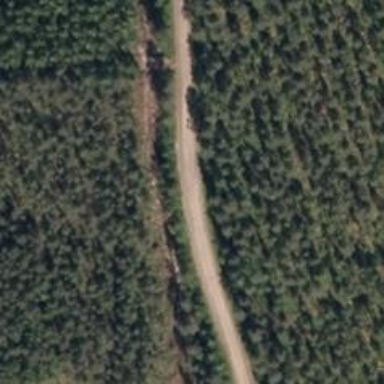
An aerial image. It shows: Unclassified road.